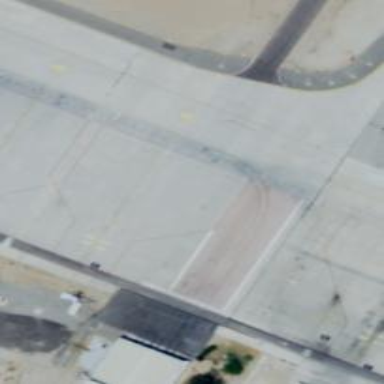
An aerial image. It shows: View of taxiway at the airport.